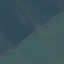
Land use / land cover class: AnnualCrop